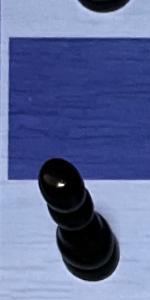
Label: Pawn_Black